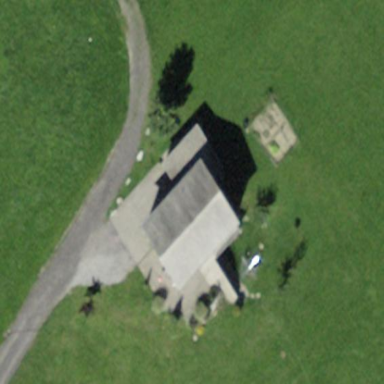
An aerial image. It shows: Farm building.